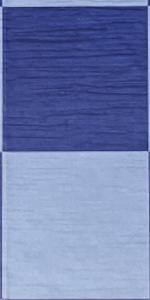
Label: Empty